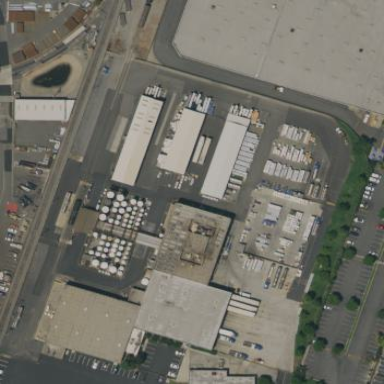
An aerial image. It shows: Industrial area.